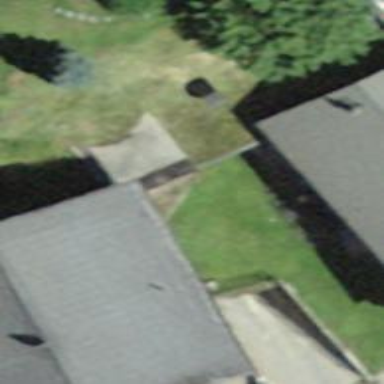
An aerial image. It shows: Garage building with flat grass roof.